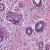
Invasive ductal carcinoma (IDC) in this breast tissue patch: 0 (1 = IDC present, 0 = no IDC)